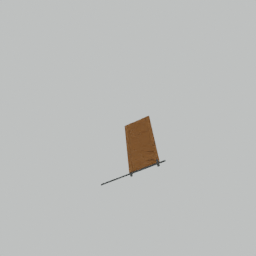
Label: architecture